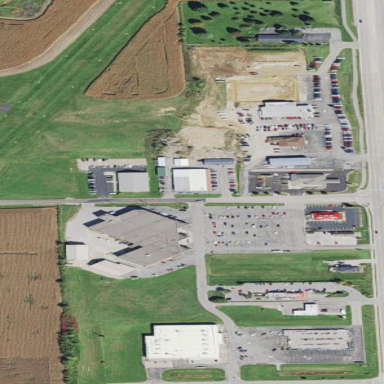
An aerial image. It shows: Retail area.